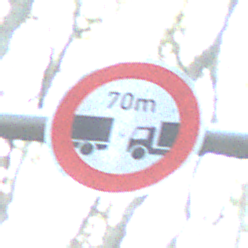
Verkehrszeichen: VerbotUnterschreitenMindestabstand
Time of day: SunriseSunset
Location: Outdoor (Nature)
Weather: Clear
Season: Winter
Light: Natural